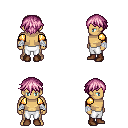
a pixel art fantasy rpg character, male body template, human, tanned skin, gold arm armor, white pants, pink short bangs hairstyle, white cloth bandages, brown shoes, four views (front, back, left, right), 2x2 character sprite sheet, small pixel art, hard edges, no anti-aliasing